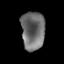
Tissue: prostate
Cell type: T cells
Senescence score: 0.2921
Nuclear area (px): 889
Mean DAPI intensity: 109.746